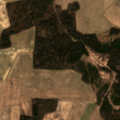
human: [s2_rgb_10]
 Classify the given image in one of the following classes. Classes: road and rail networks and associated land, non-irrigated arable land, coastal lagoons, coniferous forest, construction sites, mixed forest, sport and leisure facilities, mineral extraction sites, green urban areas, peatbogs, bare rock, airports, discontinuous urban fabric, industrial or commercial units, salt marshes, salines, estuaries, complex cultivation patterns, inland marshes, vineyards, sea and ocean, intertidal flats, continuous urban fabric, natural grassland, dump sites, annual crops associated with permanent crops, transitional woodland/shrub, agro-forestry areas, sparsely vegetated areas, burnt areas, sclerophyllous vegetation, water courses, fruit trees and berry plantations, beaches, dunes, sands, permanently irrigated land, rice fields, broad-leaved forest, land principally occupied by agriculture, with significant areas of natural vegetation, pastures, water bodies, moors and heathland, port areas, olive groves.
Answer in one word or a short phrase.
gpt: non-irrigated arable land, mixed forest